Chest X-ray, PA view. Patient: 50 years old, sex F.
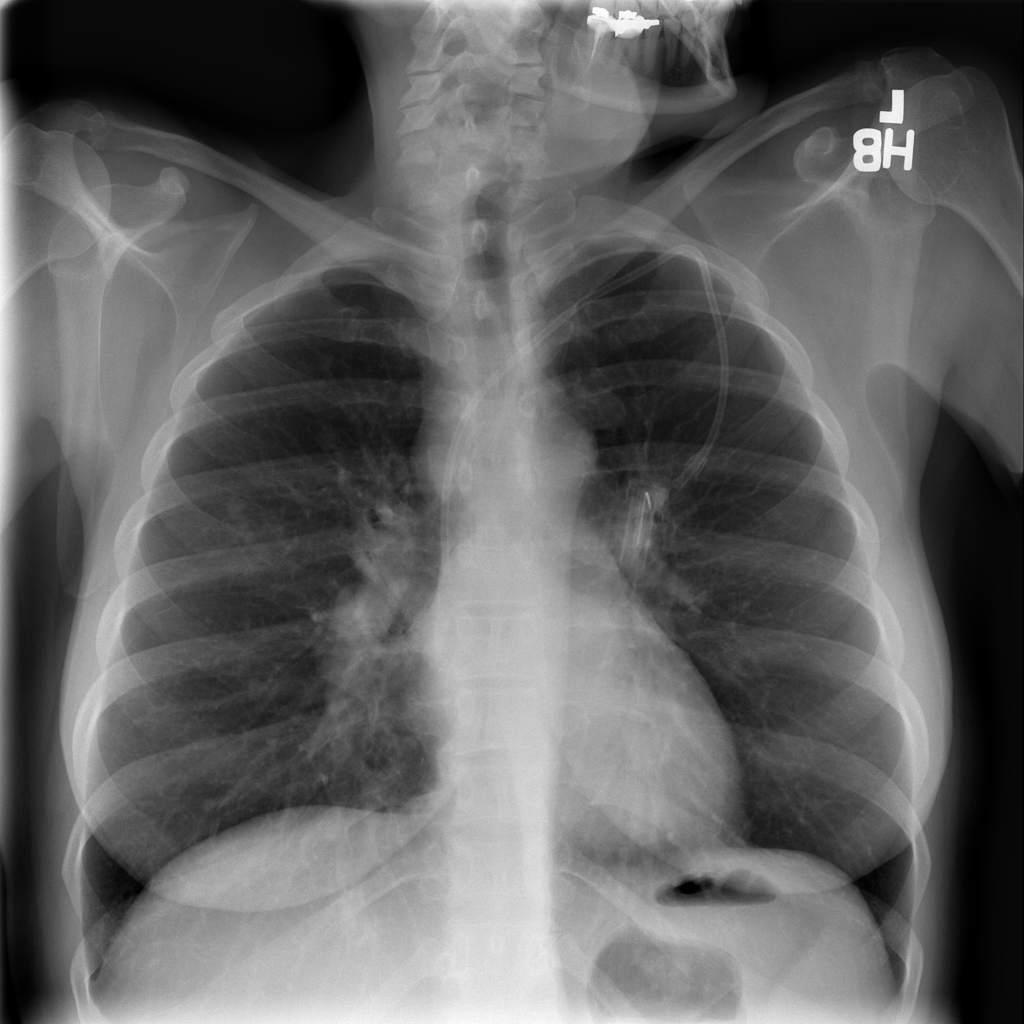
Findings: No Finding